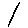
Label: line